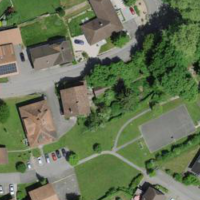
EUNIS habitat code: 55
Species observed at this site:
Symphoricarpos albus